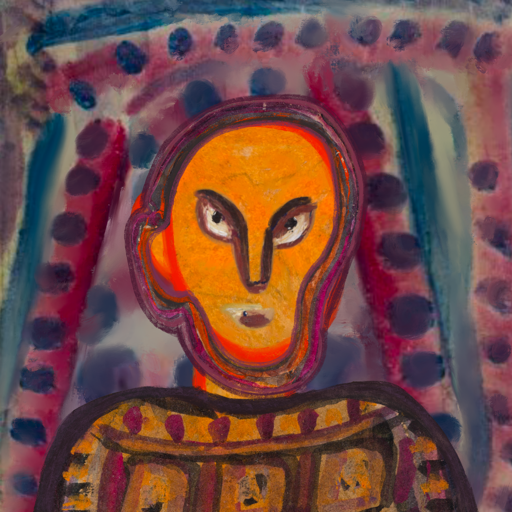
Background: HillGirl, Head And Neck Front: Sisters, Face Front: After_Raid, Bust: Doll, Hair Front: Hypocrite, Head Accessory: Blank, Second Necklace: Blank, Necklace: Blank, Baby: Blank